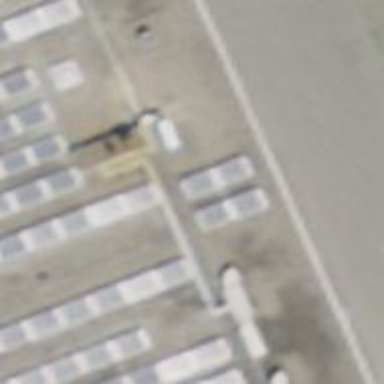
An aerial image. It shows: Car shop.